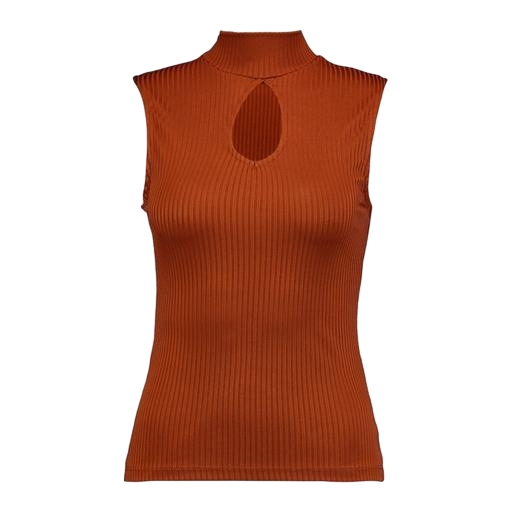
multicolor vero moda rust high neck blouse, high-neck top, brown ribbed tank top, white background